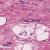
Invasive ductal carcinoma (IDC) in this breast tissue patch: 0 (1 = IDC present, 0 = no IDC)